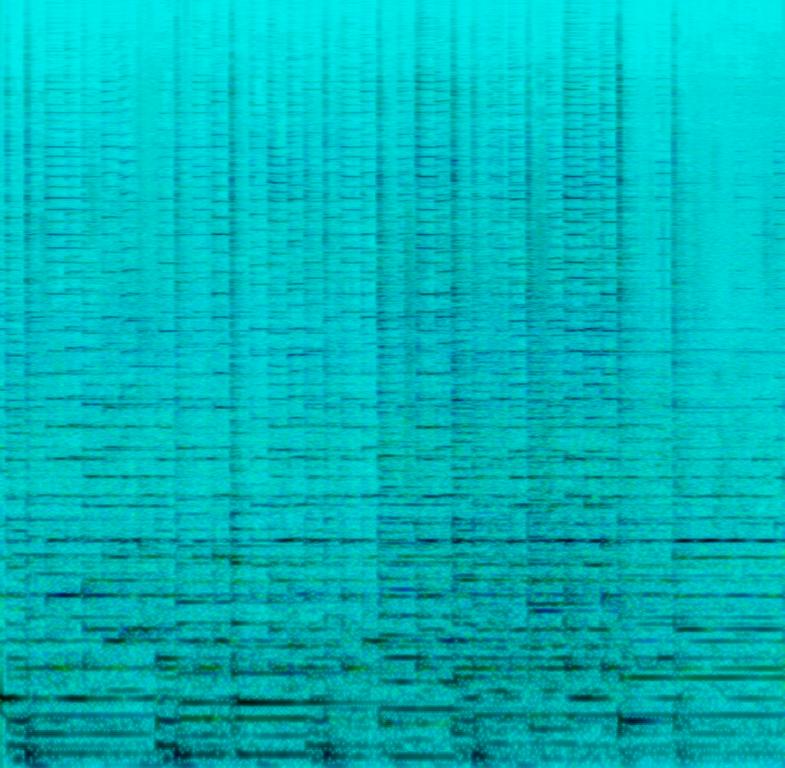
The low quality recording features a live performance of the percussive & arpeggiated acoustic guitar melody. There are some crowd chattering noises in the background, by which we can definitely conclude that it is, in fact, a live performance. Sounds a bit boomy and the high frequencies of the guitar are lacking volume.